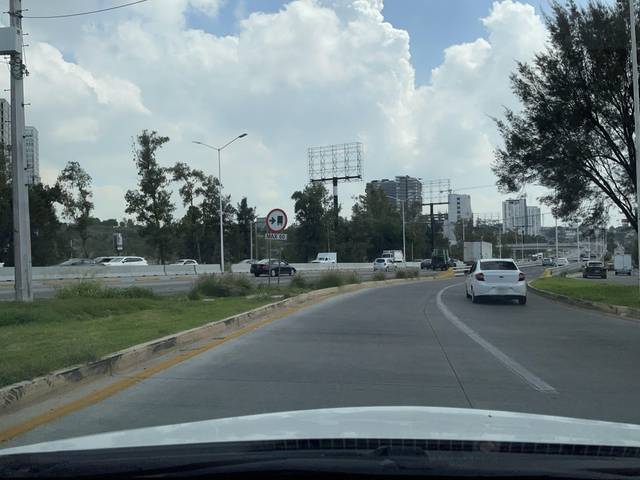
Region: Mexico
Coordinates: 20.719, -103.425